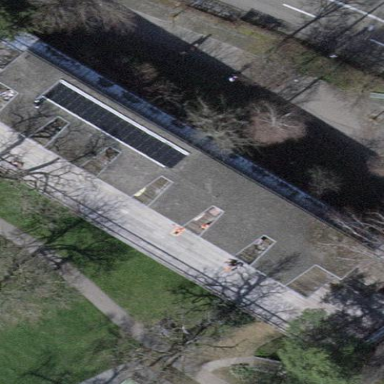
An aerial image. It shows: View of roof of building.